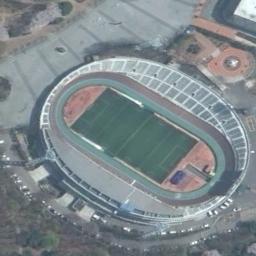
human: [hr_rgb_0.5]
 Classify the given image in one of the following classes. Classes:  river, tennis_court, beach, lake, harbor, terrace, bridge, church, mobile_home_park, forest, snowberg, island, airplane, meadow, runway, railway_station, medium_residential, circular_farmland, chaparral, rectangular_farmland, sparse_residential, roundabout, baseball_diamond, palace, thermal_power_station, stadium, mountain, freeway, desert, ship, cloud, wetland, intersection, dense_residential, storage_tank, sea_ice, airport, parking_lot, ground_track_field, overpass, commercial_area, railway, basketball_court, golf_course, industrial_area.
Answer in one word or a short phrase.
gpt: stadium